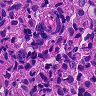
Metastatic tissue present: yes